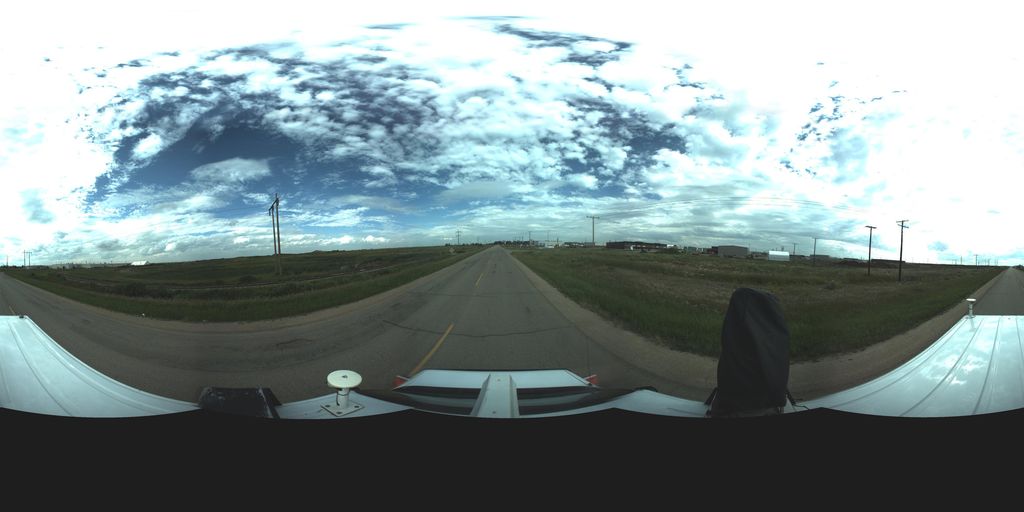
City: saskatoon